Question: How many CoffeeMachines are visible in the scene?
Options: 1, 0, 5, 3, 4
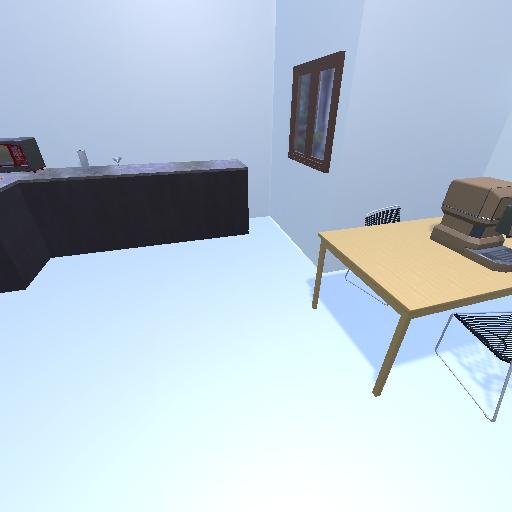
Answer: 1